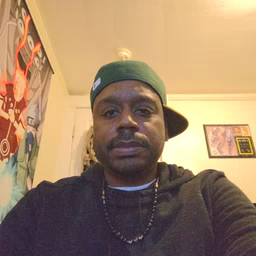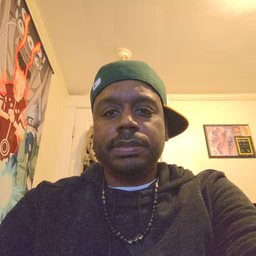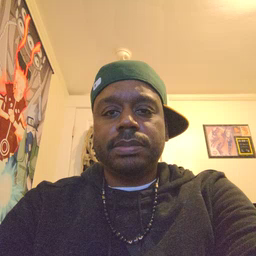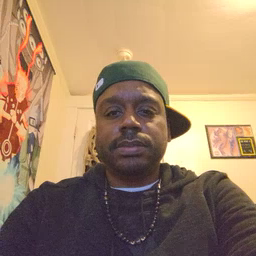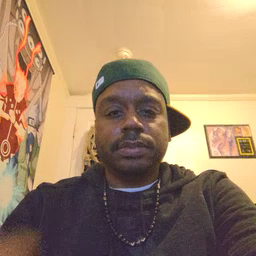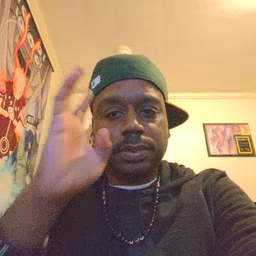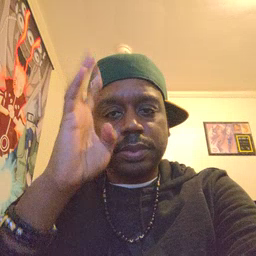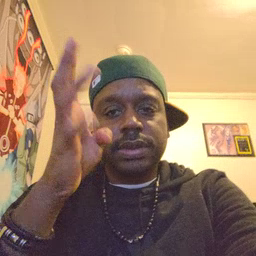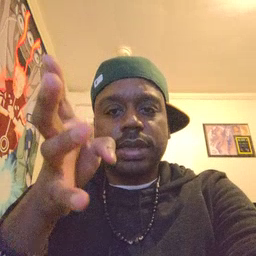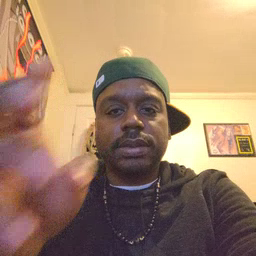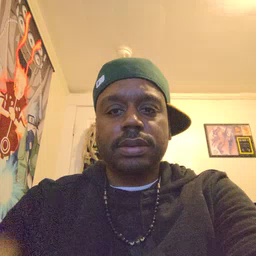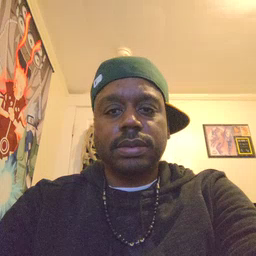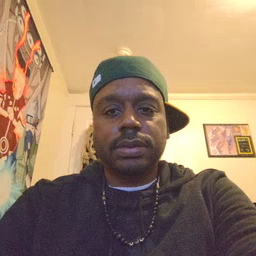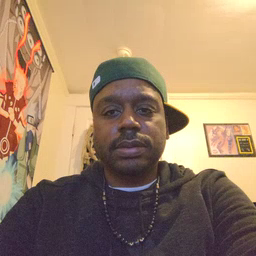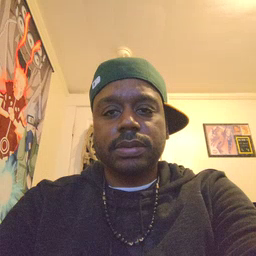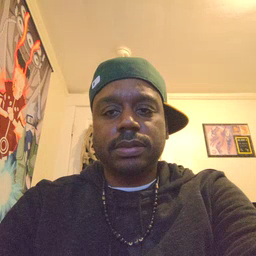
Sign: pretend